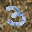
Label: 3